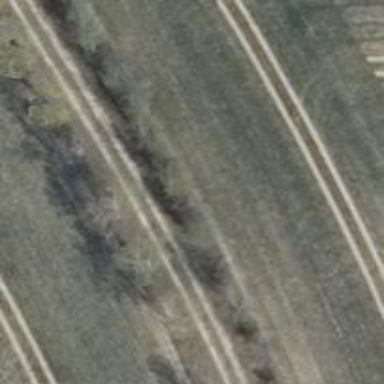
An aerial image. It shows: Row of trees in natural setting.